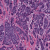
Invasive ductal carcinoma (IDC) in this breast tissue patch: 0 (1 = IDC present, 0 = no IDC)